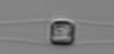
Label: Chaetoceros_similis